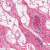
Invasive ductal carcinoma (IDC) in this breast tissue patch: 0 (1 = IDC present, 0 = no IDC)